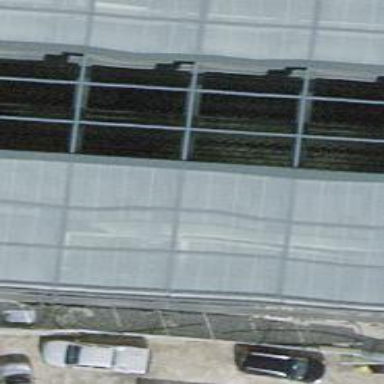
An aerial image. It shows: View of roof of building.